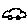
Label: car